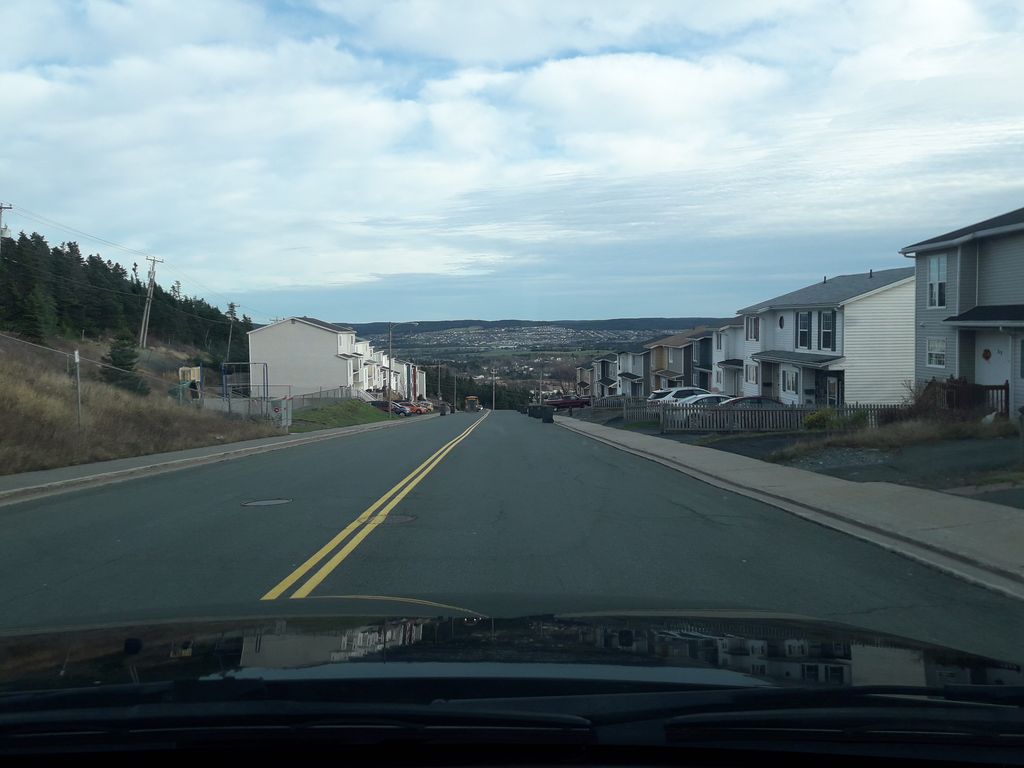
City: st_johns